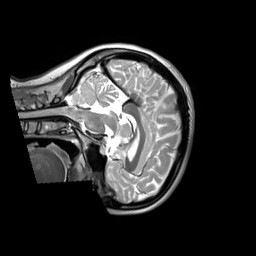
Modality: T2w
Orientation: sagittal
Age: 21
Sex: female
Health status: ill
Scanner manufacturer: siemens
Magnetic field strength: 3 T
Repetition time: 2.8 s
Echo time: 0.326 s